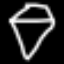
Label: diamond